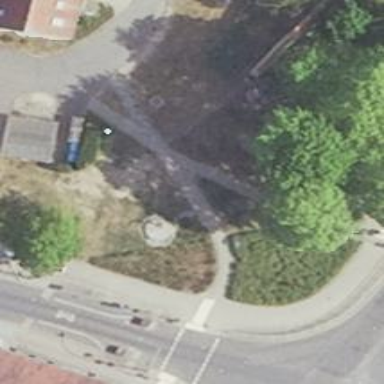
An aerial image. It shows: Footway.